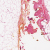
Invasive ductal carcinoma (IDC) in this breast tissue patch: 0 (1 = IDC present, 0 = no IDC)